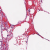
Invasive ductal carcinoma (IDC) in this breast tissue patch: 0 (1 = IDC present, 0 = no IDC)